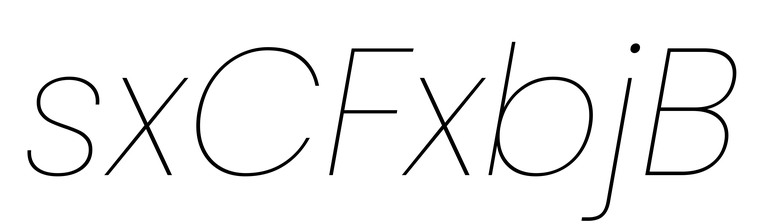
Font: Poppins-ThinItalic